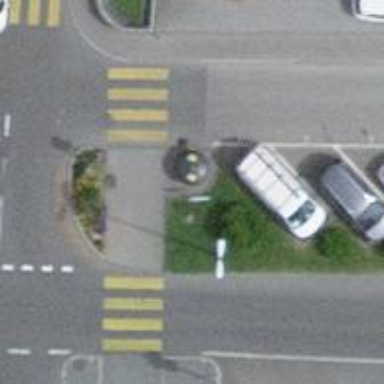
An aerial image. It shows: Zebra crossing on the road.